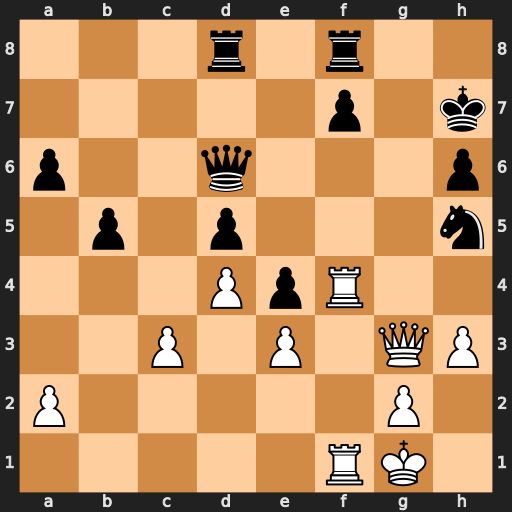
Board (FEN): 3r1r2/5p1k/p2q3p/1p1p3n/3PpR2/2P1P1QP/P5P1/5RK1
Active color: w
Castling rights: -
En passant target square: -
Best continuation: Rxf7+ Rxf7 Rxf7+